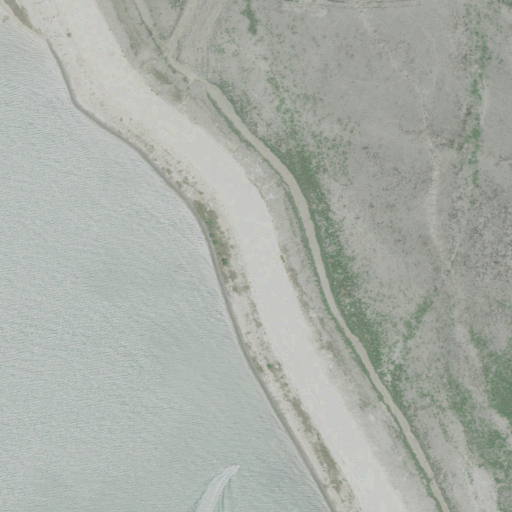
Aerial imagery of bar in Texas named Donnel Reef containing open water, barren land, and herbaceous wetlands